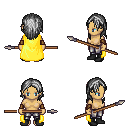
a pixel art fantasy rpg character, female body template, human, tanned skin, yellow cape, metal pants, gray long hairstyle, cloth bracers, black shoes, spear, four views (front, back, left, right), 2x2 character sprite sheet, small pixel art, hard edges, no anti-aliasing